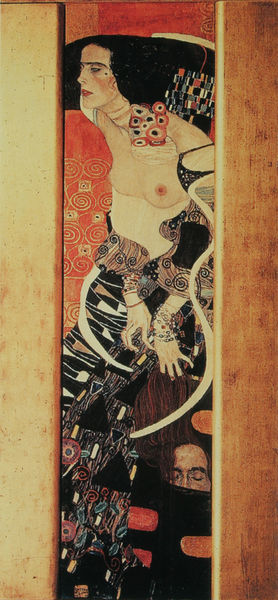
Titel: Judith II (Salome)
Künstler: Gustav Klimt
Standort: Venedig
Institution: Galleria d'Arte Moderna
Schlagwörter: akt, gemälde, hand, kopf, körper, mann, nackt, weiß, dreieck, frauen, gelb, ausschnitt, braun, brust, busen, finger, frau, frisur, haar, hintergrund, holz, hut, kleid, köpfe, mund, nase, ohrring, orange, profil, schmuck, schwarz, rot, tuch, beige, hochformat, muster, ornament, augen, bluse, gesicht, haupt, holofernes, inkarnat, johannes, judith, kleidung, lang, rahmen, salome, hände, gold, haare, stoff, tücher, decke, paar, brüste, liebe, kette, farbe, linien, jugendstil, detail, schmal, ornamente, verzierung, halbakt, brustwarze, klimt, geschlossen, foto, punkte, greifen, ketten, kreise, geschlossene augen, ornamental, quadrate, geometrisch, armband, armbänder, armreifen, holztafel, ornamentik, spiralen, art deco, schönheitsfleck, leisten, kandinski, muttermal, maya, maja, gesichte, armschmuck, gustav klimt, kimt, nackt nackt, schlangenlinien, haafe, geköpfter, judith und holofernes, geografische muster